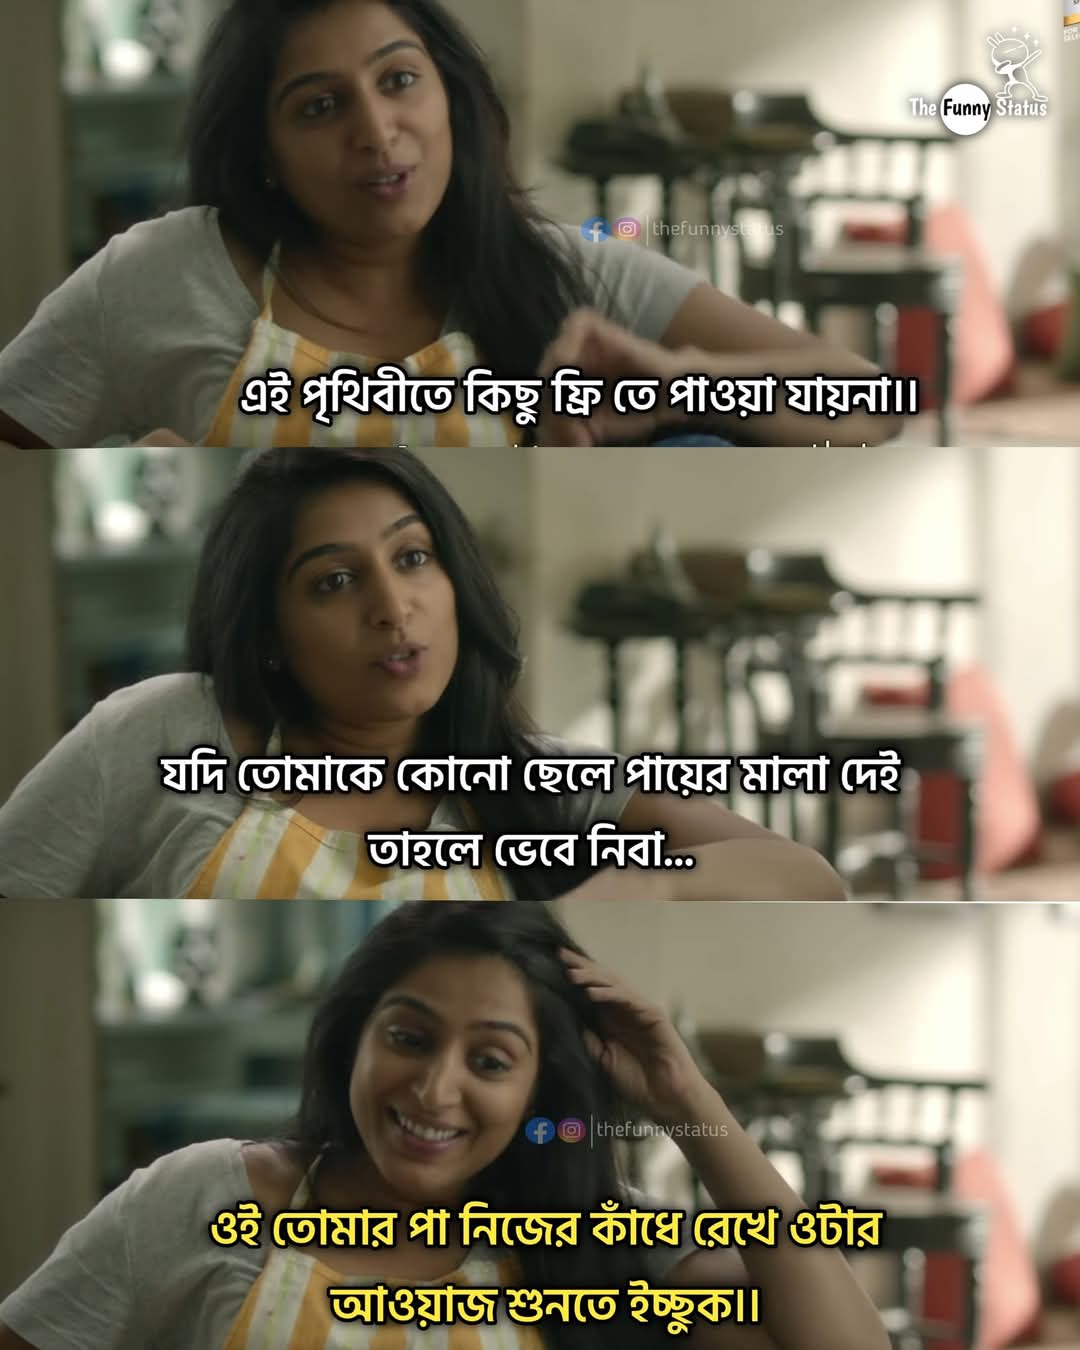
Text: এই পৃথিবীতে কিছু ফ্রি তে পাওয়া যায়না।।
যদি তোমাকে কোনো ছেলে পায়ের মালা দেই তাহলে ভেবে নিবা...
ওই তোমার পা নিজের কাঁধে রেখে ওটার আওয়াজ শুনতে ইচ্ছুক।।
Label: Non Hate